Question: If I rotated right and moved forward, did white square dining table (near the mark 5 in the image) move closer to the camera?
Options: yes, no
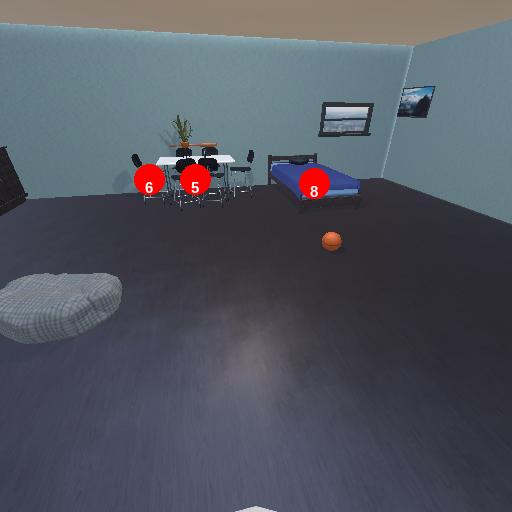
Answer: yes